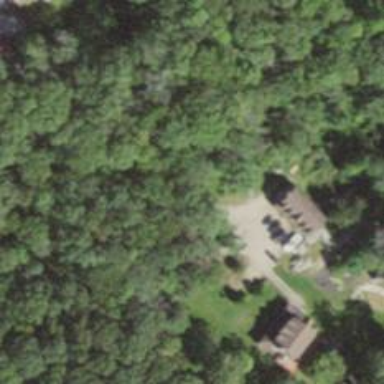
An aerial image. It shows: Residential driveway used as service road.